Interaction volume radius: 10 \u00c5
Interaction volume height: 20 \u00c5
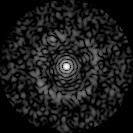
Disorder parameter: 0.8405